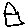
Label: house